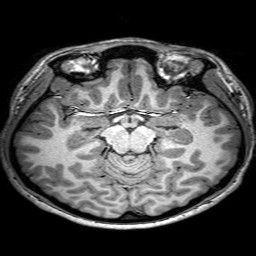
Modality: T1w
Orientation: coronal
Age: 19
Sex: female
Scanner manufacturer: philips
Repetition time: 0.008919 s
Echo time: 0.0046 s